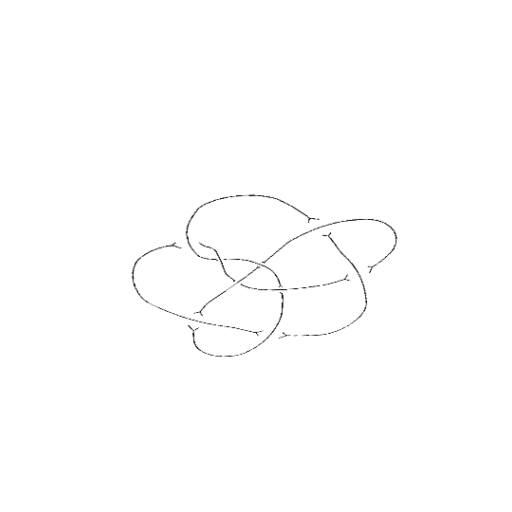
Crossing number: 9